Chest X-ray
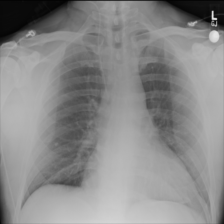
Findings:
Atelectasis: negative
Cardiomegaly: negative
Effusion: negative
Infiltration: negative
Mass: negative
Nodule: negative
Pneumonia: negative
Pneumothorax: negative
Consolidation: negative
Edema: negative
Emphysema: negative
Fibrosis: negative
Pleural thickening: negative
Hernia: negative